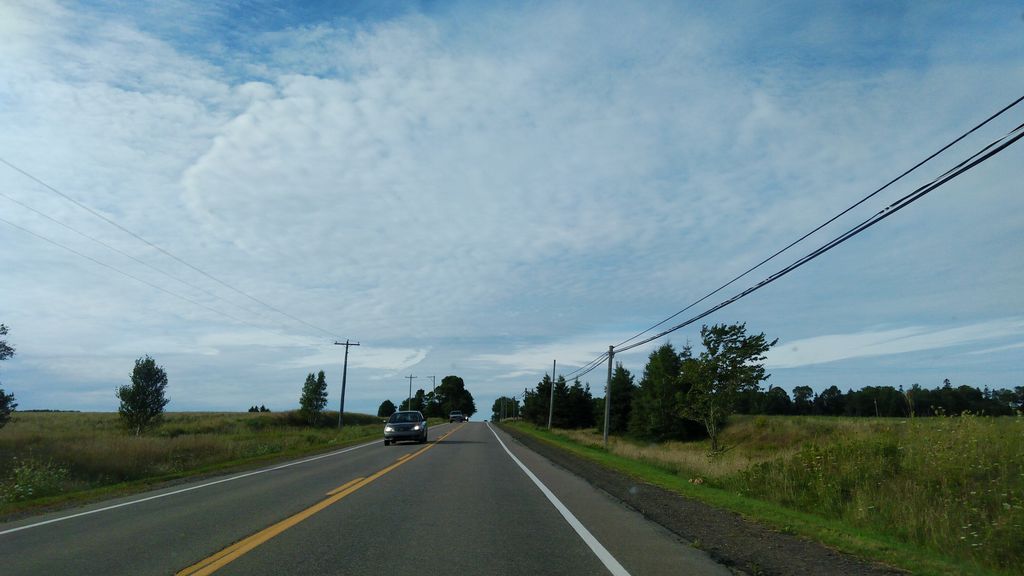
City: charlottetown